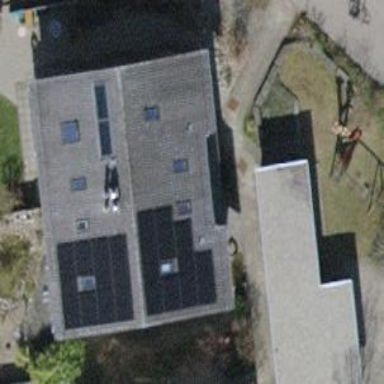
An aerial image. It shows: Gabled roof house.